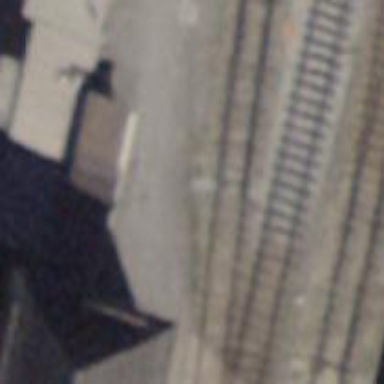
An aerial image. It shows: Railway switch.